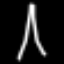
Label: The Eiffel Tower